Question: I'm working on a Tumblr theme and I have an avatar image that is next to the content. However the image is larger than the content and is breaking out of the section. See:

How can I prevent the image from growing beyond the section?
'''
<article id="" class="answer">
<section class="question">
<img src="http://33.media.tumblr.com/avatar_75879837bcba_128.png" alt=""><p class="asker"><a href="#">George</a> asked</p><p class="question">This is my question. I want to know what you're going to do about this. Is it a good idea?
</section>
<p>Answer</p>
</article>
'''
'''
.question { padding: 0 2em; }
article { margin: 1.5em auto; }
.question img { float: left; }
.question img { width: auto; height: 100%; }
'''
<URL>
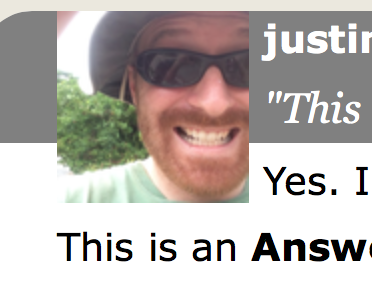
Answer: The main thing is - you need to do a clear fix, because you set the image to float, try to add the follows into your sheet sheet.
'''
section.question:after {
content: "";
clear: both;
display: table;
}
'''
<URL>